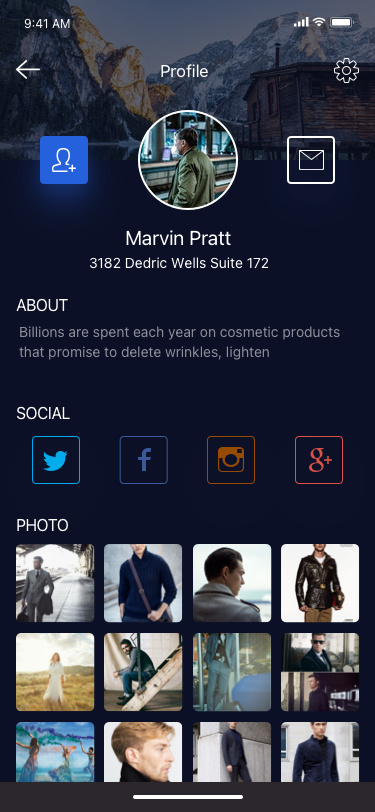
Text in this UI design:
Billions are spent each year on cosmetic products that promise to delete wrinkles, lighten
About
Social
photo
3182 Dedric Wells Suite 172
Marvin Pratt
Profile